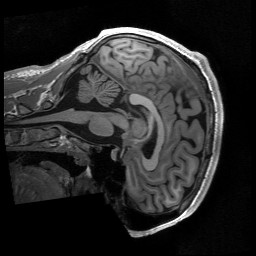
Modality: T1w
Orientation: sagittal
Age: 19
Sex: male
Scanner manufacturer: siemens
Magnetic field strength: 3 T
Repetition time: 2.53 s
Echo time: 0.00219 s